Question: I am rather new to programming so I may not use the correct terminology. I am trying to create a dog out of only glutwirecubes, however I cannot figure out how to define a starting position for the back legs, nor can I figure out how to close the space between my 'shoulder' and 'elbows'. I have each body part assigned to rotate by key press. I also realize that my use of glPushMatrix and glPopMatrix may not be correct as I do not fully understand how the matrix stack is saved/loaded.
'''
glPushMatrix();
glTranslatef(-1, 0, 0);
glRotatef((GLfloat)body,1, 0, 0);//sets rotations about x,y,z axis
glTranslatef(1, 0, 0);
glPushMatrix();
glScalef(2.0, 0.4, 0.5);//sets dimensions of cube
glutWireCube(2.0);//sets scale of wire cube
glPopMatrix();
glPopMatrix();
glPushMatrix();
glTranslatef(-1, 0, 0);
glRotatef((GLfloat)shoulder, 0, 0, 1);//sets rotations about x,y,z axis
glTranslatef(1, 0, 0);
glPushMatrix();
glScalef(1.5, 0.4, 0.5);//sets dimensions of cube
glutWireCube(.75);//sets scale of wire cube
glPopMatrix();
glTranslatef(1,0,0);
glRotatef((GLfloat)elbow,0,0,1);//sets rotations about x,y,z axis
glTranslatef(1,0,0);
glPushMatrix();
glScalef(1.5,0.4,0.5);//sets dimensions of cube
glutWireCube(.75);//sets scale of wire cube
glPopMatrix();
glPopMatrix();
glutSwapBuffers();
'''
The picture is the position I am aiming for, however my cubes always start oriented horizontally.

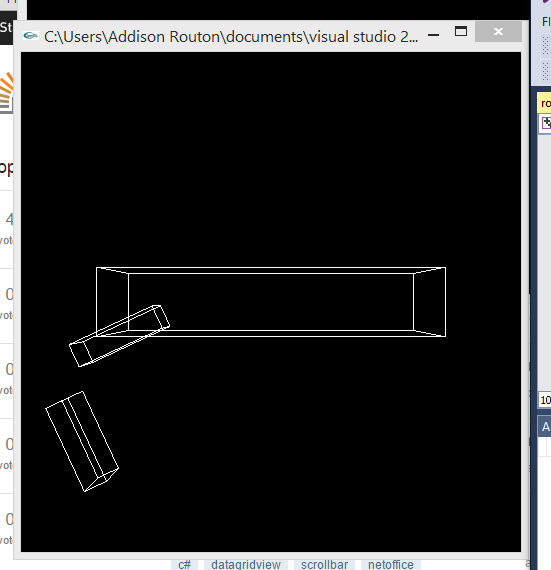
Answer: with glTranslate right before, as for its friends !
For instance you might translate so that the center is now at the corner, so that your rotations rotate around this new handle.